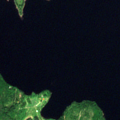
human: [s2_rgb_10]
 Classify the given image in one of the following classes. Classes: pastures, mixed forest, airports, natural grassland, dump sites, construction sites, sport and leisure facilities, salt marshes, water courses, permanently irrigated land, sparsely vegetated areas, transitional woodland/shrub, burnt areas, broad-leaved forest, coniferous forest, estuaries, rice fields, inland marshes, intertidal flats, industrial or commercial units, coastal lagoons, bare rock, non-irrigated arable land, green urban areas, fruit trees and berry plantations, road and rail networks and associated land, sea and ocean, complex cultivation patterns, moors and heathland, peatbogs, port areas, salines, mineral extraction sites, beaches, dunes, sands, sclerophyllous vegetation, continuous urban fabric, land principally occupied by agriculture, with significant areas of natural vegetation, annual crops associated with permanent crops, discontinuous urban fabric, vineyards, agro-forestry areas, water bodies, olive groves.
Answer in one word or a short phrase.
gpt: coniferous forest, mixed forest, water bodies